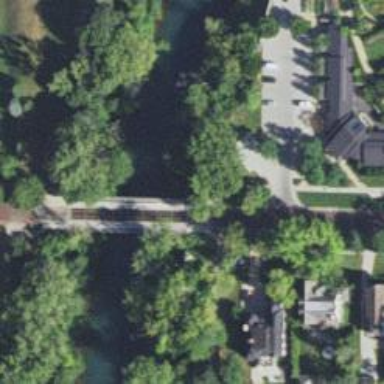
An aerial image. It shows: Footway bridge crossing over golf path.